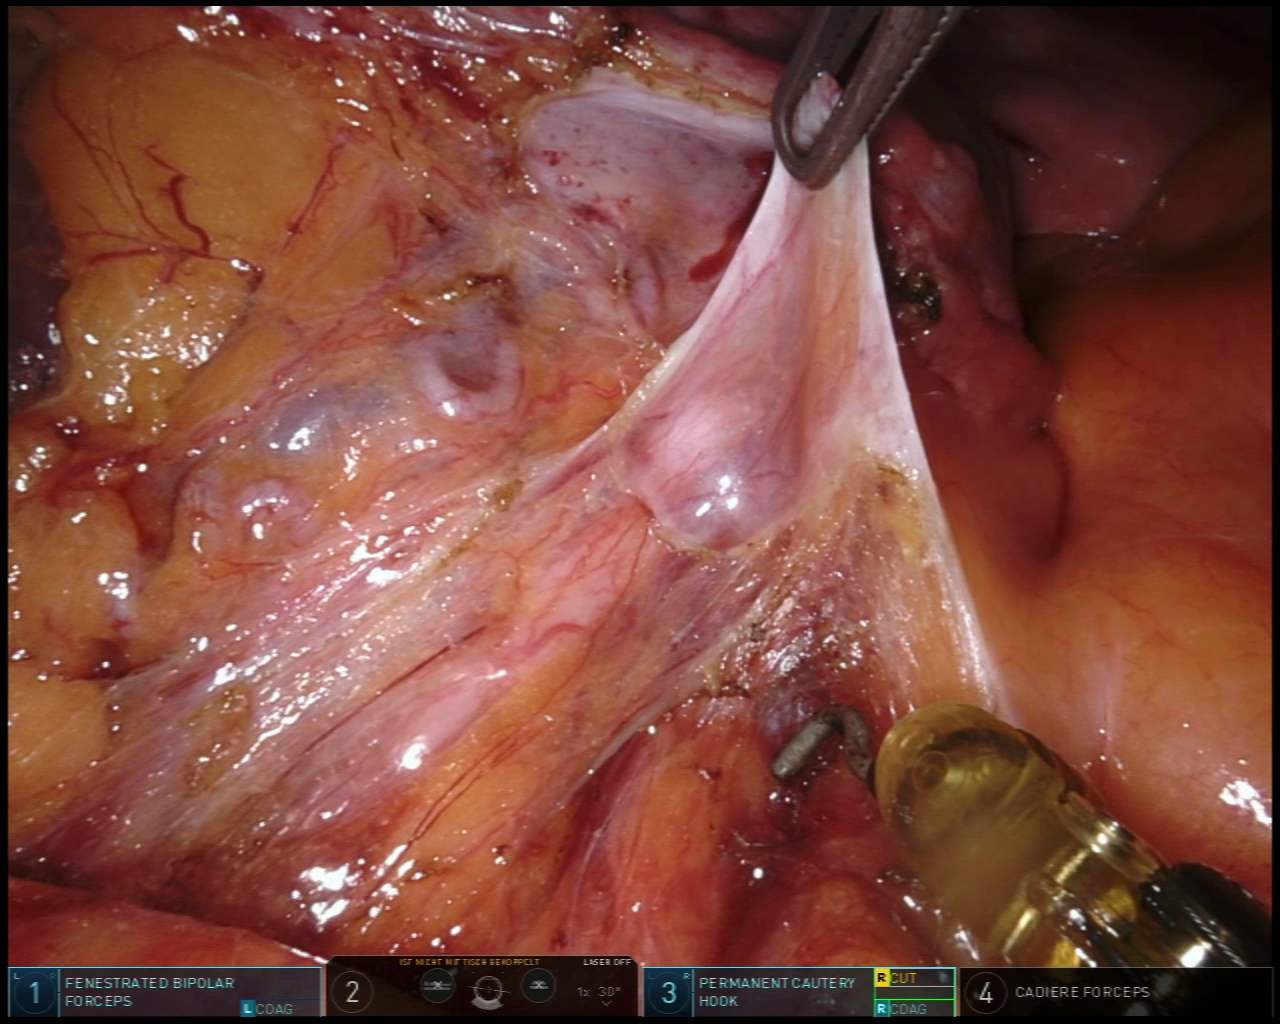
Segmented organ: ureter
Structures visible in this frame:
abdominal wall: no
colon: no
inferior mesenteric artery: no
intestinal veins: no
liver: no
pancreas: no
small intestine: no
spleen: no
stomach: no
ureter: yes
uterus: yes
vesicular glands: no